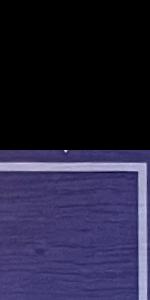
Label: Empty